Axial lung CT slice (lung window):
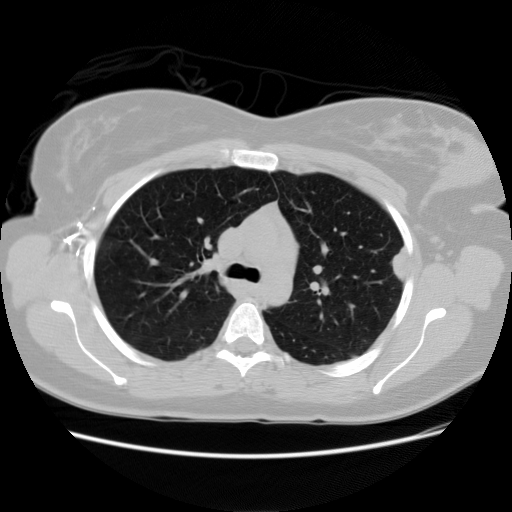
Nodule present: yes
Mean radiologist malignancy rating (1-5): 4.25